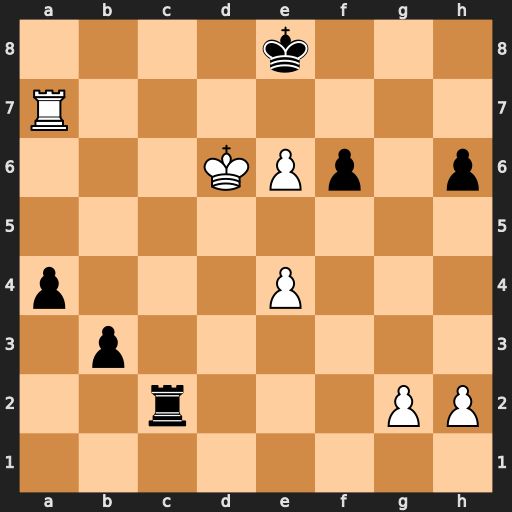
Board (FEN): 4k3/R7/3KPp1p/8/p3P3/1p6/2r3PP/8
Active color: w
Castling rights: -
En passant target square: -
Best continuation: Ra8+ Rc8 Rxc8#